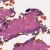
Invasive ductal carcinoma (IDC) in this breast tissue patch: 0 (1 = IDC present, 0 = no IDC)